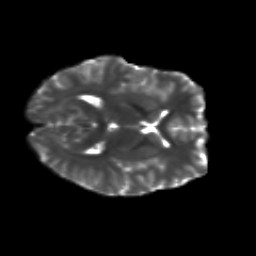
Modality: T2w
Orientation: axial
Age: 19
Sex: male
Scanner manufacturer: siemens
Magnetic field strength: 3 T
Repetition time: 8.8 s
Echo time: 0.085 s